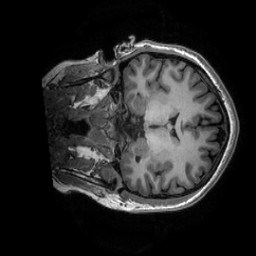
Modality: T1w
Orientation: coronal
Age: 30
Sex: female
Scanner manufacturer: ge
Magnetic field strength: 3 T
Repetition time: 0.0073 s
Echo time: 0.003 s